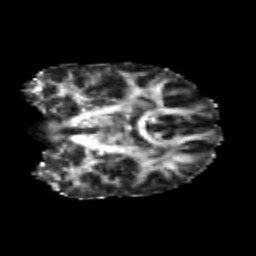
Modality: FA
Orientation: coronal
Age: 21
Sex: female
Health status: healthy
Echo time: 0.074 s